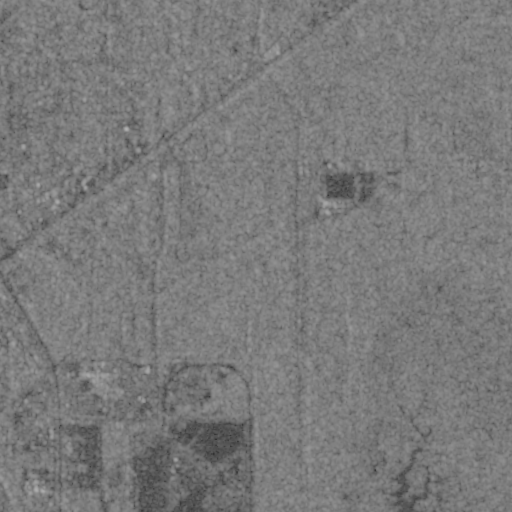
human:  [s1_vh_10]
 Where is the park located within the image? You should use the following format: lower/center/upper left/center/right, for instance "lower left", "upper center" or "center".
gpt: The park is located in the upper left of the image.
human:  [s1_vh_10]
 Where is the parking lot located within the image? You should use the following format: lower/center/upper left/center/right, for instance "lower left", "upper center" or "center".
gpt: The parking lot is located in the lower left of the image.
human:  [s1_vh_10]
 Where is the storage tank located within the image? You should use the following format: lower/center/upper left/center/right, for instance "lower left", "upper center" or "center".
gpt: The storage tank is located in the center of the image.
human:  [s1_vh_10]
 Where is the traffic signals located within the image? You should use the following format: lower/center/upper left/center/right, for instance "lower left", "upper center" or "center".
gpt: The traffic signals is located in the left of the image.
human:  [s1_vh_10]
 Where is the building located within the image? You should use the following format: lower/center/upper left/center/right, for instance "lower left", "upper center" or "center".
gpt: There is no building in the image.

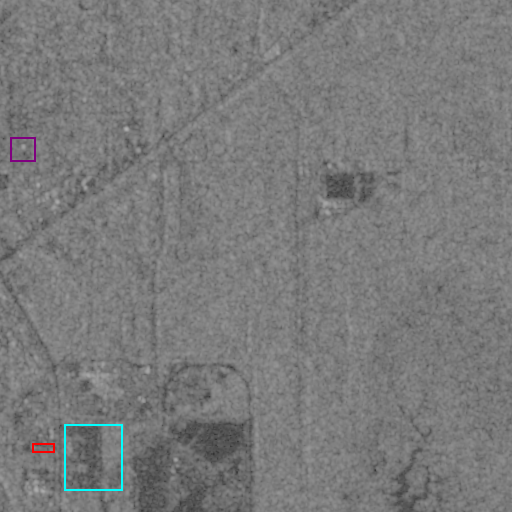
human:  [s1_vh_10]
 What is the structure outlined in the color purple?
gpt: The structure outlined in purple is a park.
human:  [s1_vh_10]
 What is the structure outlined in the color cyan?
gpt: The structure outlined in cyan is a parking lot.
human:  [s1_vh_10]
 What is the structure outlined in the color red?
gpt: The structure outlined in red is a building.
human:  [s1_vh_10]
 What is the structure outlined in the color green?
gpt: There is no green outline.